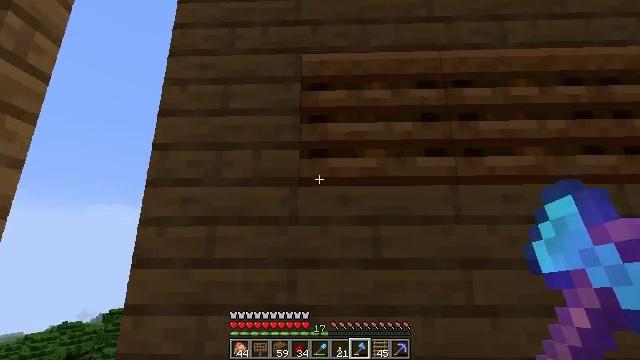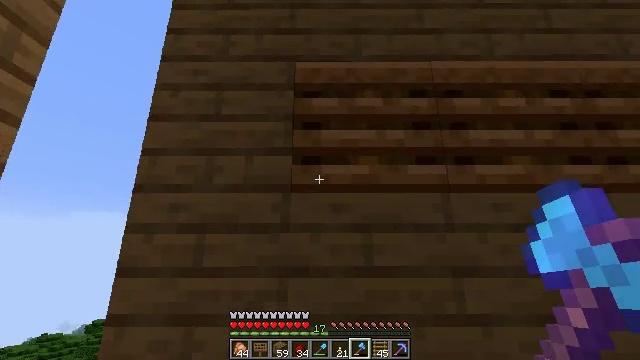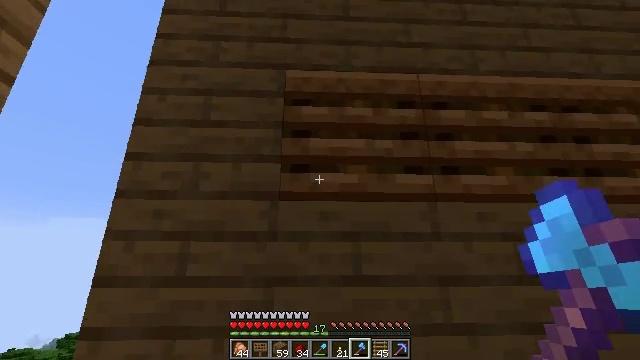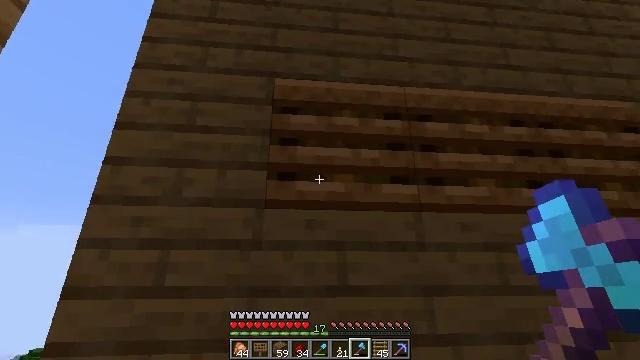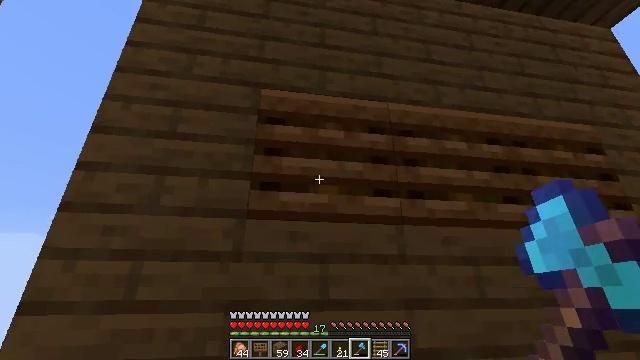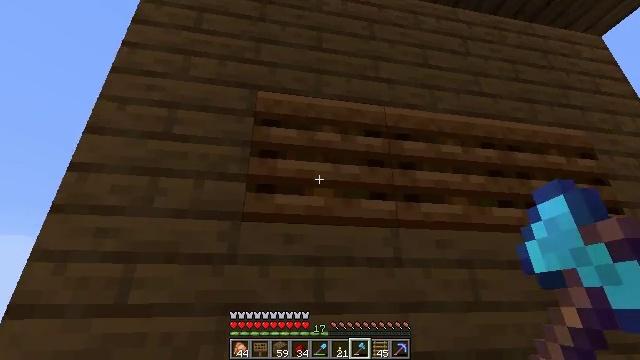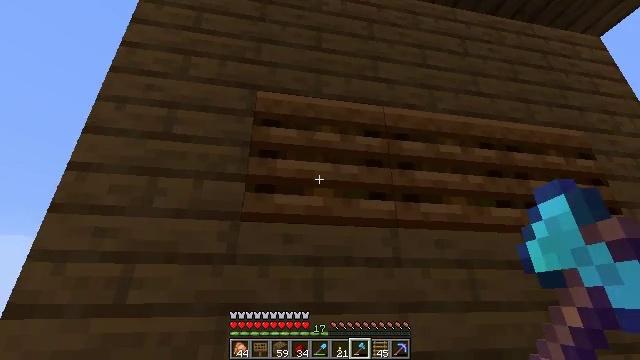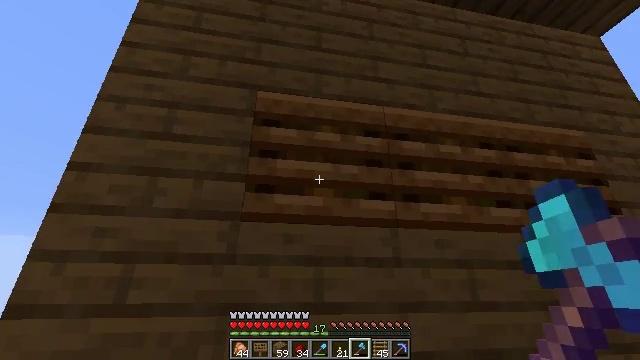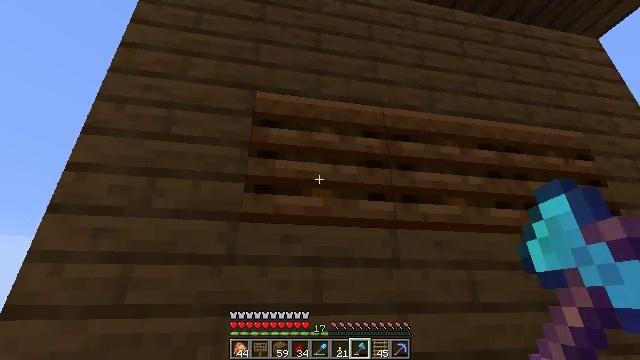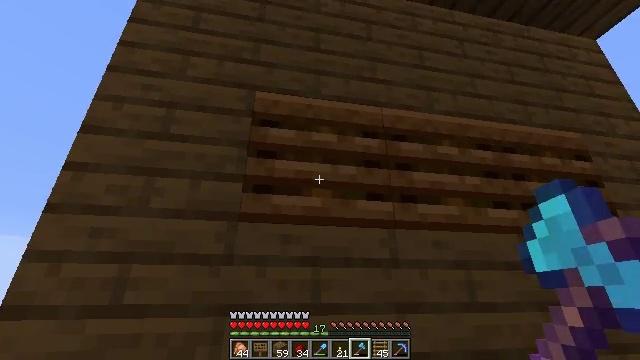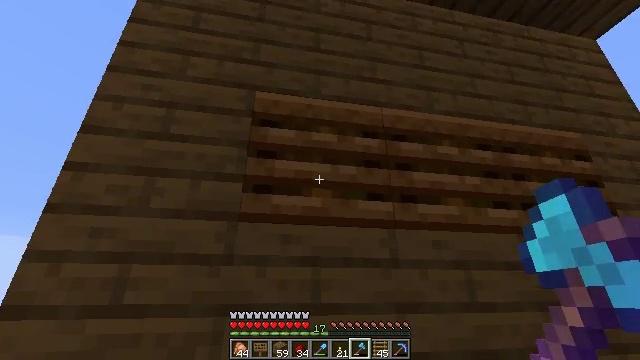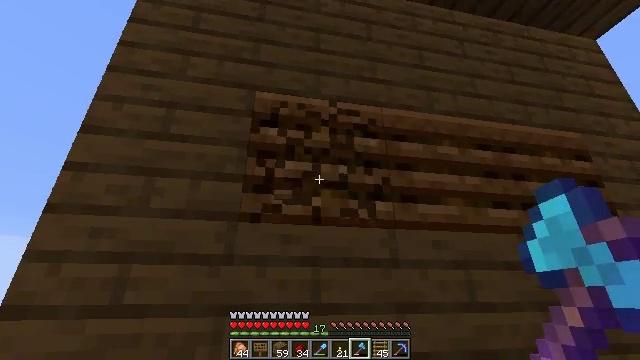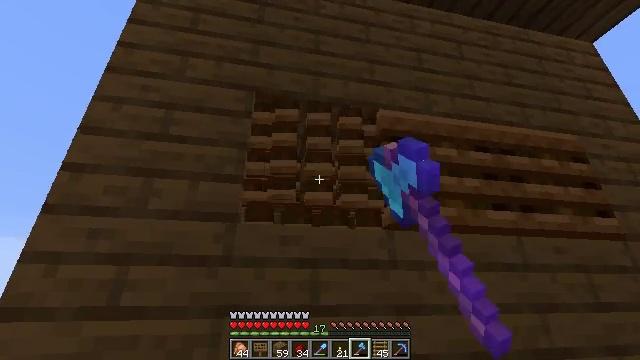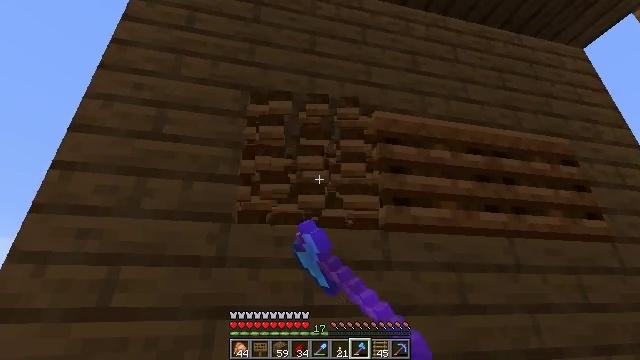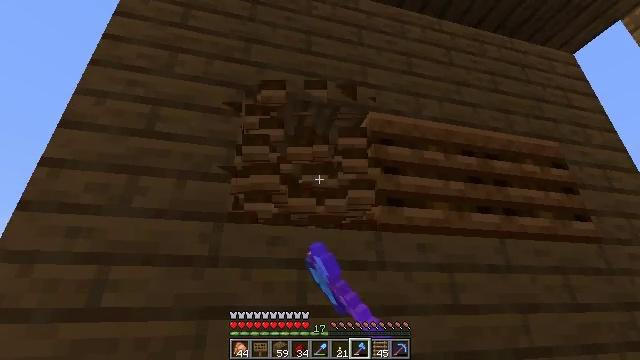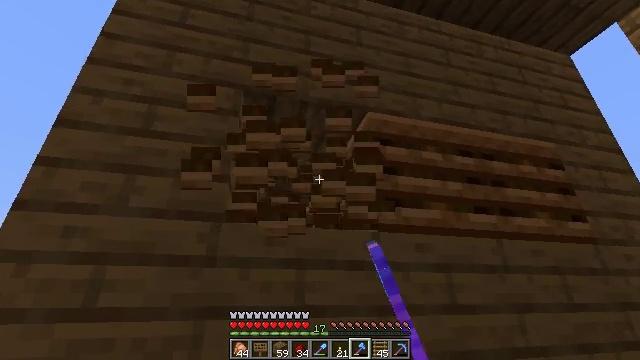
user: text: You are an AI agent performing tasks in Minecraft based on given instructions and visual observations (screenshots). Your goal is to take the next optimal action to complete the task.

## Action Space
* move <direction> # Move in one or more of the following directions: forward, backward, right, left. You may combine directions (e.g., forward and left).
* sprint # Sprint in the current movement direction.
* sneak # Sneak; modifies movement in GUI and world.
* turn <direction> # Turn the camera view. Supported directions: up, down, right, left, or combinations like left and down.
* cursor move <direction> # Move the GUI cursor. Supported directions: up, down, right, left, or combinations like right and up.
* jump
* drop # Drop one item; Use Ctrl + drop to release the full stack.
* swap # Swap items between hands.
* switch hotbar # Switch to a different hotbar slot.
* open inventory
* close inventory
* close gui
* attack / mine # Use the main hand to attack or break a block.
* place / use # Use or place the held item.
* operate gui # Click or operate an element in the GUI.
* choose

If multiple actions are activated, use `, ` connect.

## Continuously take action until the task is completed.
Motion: motion action
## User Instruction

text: Remove the existing composter.
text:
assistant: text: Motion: turn right and up
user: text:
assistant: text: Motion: turn right and up
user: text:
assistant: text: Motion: turn right and up
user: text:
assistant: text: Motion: turn right and up
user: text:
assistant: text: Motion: no_op
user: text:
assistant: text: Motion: no_op
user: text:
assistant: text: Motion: no_op
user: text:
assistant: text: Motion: no_op
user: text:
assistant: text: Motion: no_op
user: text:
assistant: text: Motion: no_op
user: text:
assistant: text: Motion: attack / mine
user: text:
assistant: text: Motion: attack / mine
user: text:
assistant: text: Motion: turn right, attack / mine
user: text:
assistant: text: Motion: turn right, attack / mine
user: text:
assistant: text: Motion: attack / mine
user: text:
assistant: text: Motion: attack / mine
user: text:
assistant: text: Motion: attack / mine
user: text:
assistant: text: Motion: turn right, attack / mine
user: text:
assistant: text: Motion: turn right, attack / mine
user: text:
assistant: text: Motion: move forward, turn right, attack / mine
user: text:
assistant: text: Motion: move forward, turn right, attack / mine
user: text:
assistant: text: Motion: move forward, turn right and down, attack / mine
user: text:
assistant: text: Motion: turn right, attack / mine
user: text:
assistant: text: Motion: turn right, attack / mine
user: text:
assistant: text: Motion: attack / mine
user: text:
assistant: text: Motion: attack / mine
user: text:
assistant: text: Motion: turn right, attack / mine
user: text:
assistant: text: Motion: turn right, attack / mine
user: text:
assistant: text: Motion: turn right, attack / mine
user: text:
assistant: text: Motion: turn right, attack / mine